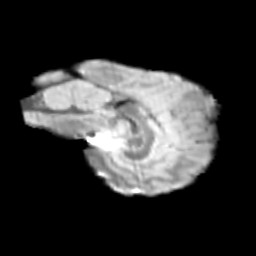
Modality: T2w
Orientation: sagittal
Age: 11
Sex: male
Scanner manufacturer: siemens
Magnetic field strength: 3 T
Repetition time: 3.8 s
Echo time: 0.07 s